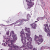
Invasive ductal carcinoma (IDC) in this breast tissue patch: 1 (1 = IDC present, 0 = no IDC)